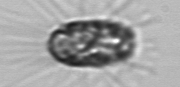
Label: Corethron_hystrix